Aerial crown-view tile of a tropical tree (Barro Colorado Island, Panama), acquired 20241112:
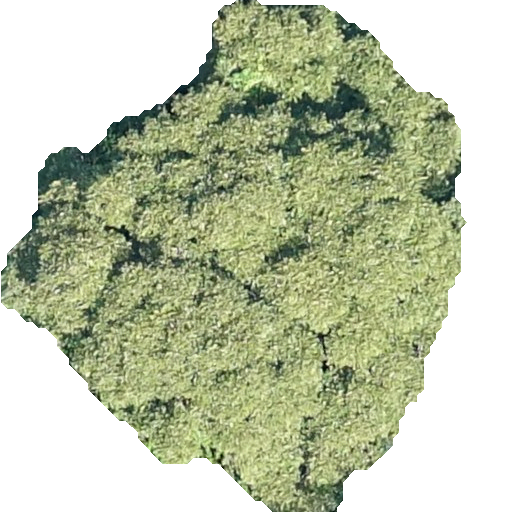
Species: Dipteryx oleifera
GBIF accepted scientific name: Dipteryx oleifera
Crown area: 242.797 m²